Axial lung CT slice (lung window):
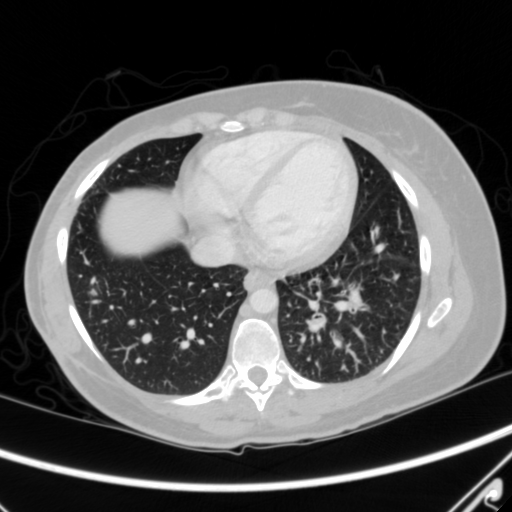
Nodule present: no